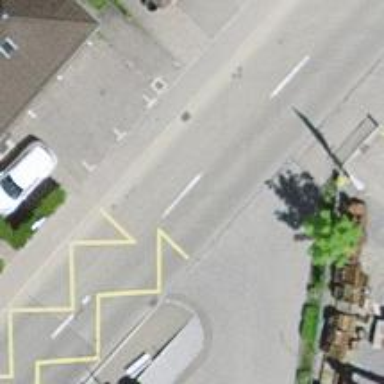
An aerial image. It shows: Public transport stop position.